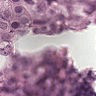
Metastatic tissue present: yes